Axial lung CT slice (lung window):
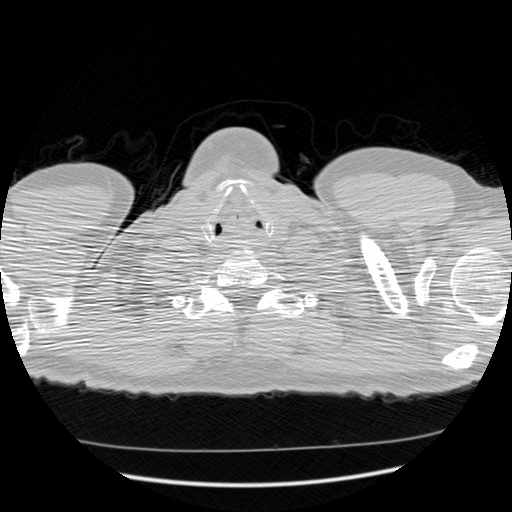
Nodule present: no